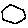
Label: hexagon